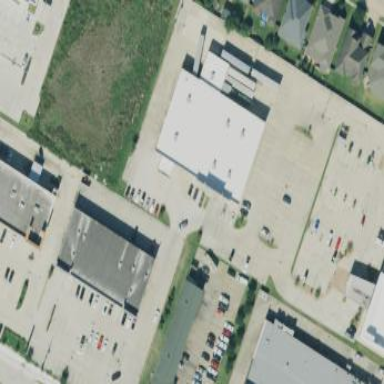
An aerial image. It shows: Building.